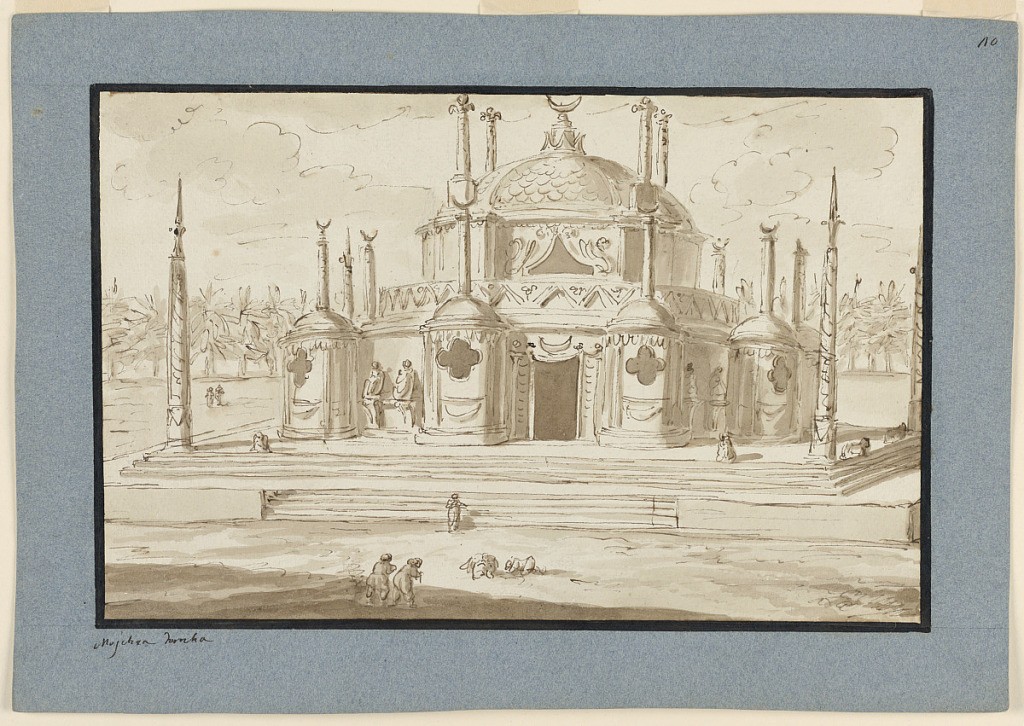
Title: Stage Design of a Turkish Mosque
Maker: Giuseppe Barberi, Italian, 1746–1809
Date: early 19th century
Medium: Pen and brown ink, brush and brown wash, graphite on lined off-white laid paper
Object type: Drawing
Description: Circular Turkish mosque with apses and showing half moon, on top of roof. People kneeling in front.